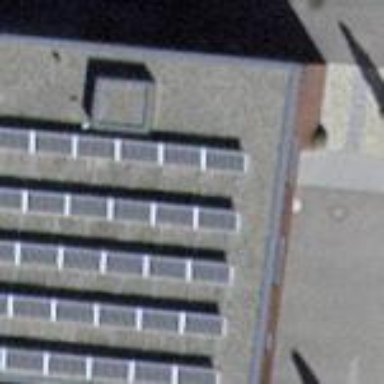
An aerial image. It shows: Building with flat roof.